Question: I have got this large list of names here <URL> list for sorting.
What is wrong with gVim, why is it not colouring the strings properly? Also if I change the name of list, the colouring shifts. Like deleting 2 characters, makes highlight as well.

How can I fix it?
I also note that gVim is acting sluggishly for a mere 14 lines of code (including this line, 4)
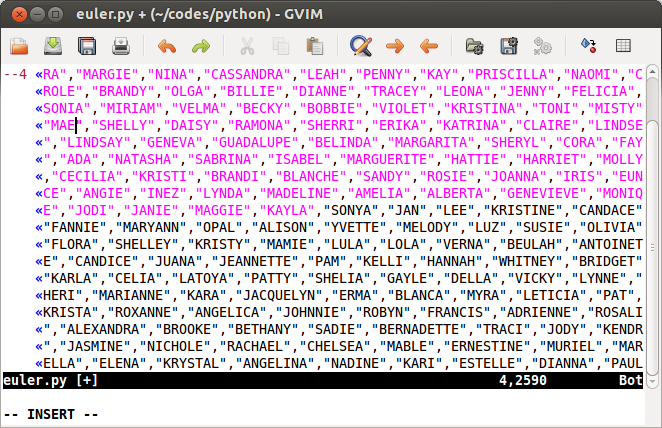
Answer: It may be the ''synmaxcol'' setting, which limits the columns to search for syntax items (default is 3000 characters). If you want to trade speed for correctness, turn this off via
'''
:set synmaxcol=0
'''